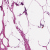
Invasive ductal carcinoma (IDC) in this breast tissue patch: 0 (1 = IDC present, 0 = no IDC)